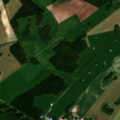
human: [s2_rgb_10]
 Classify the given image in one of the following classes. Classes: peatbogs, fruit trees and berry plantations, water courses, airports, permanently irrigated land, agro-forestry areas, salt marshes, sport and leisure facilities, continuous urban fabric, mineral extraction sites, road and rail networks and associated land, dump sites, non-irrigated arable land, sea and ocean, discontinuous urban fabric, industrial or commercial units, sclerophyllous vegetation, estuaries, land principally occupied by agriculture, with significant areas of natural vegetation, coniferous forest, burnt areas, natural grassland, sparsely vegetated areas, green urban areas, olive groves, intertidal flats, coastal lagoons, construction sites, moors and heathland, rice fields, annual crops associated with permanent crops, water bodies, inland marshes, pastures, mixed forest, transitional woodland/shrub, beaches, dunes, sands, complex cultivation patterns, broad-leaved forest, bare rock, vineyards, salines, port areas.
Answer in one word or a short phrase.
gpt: non-irrigated arable land, land principally occupied by agriculture, with significant areas of natural vegetation, mixed forest